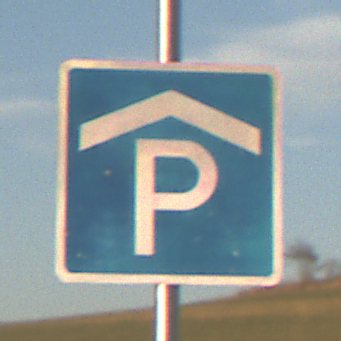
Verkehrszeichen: Parkhaus
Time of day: SunriseSunset
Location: Outdoor (Nature)
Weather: PartlyCloudy
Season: NotSpecified
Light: Natural